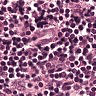
Metastatic tissue present: no